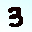
Label: 3